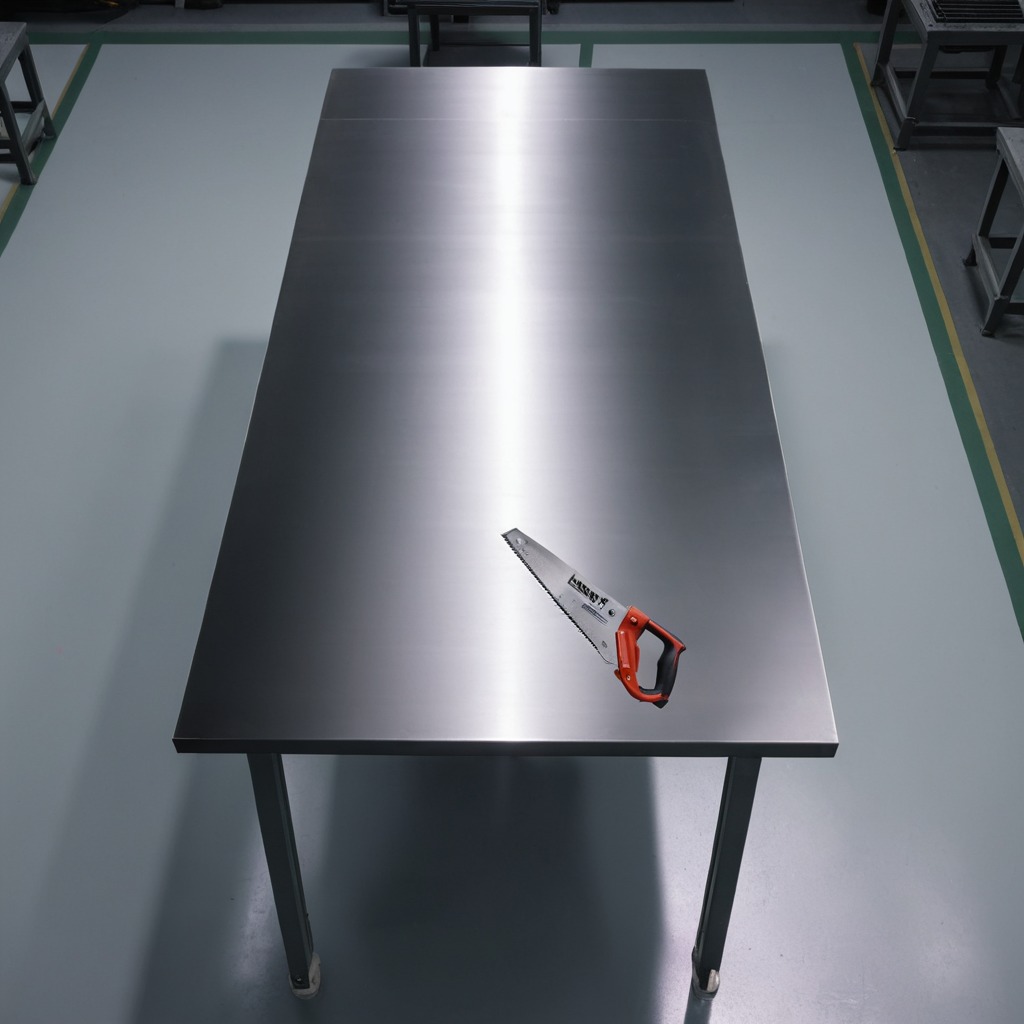
A metal saw is lying on the tabletop.